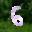
Label: 6